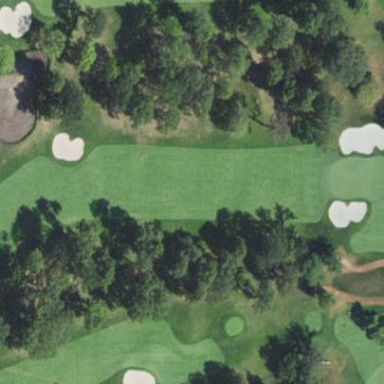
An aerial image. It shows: Well-maintained grassy area designated for golfing. It is mown fairway used for the sport of golf.